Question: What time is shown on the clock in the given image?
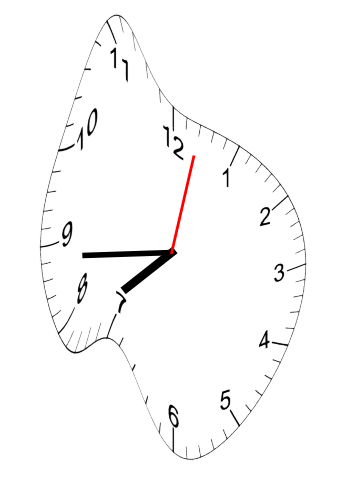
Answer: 07:44:02